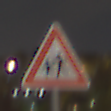
Verkehrszeichen: KinderRechts
Umgebung: Outdoor, Urban
Tageszeit: Night
Wetter: PartlyCloudy
Licht: Artificial
Jahreszeit: NotSpecified
Kontrast: HighContrast